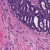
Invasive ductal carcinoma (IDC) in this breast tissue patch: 1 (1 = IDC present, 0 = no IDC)